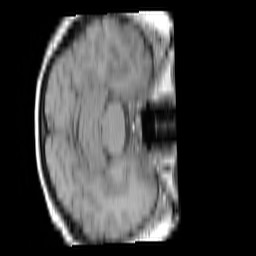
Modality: T1w
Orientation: axial
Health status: ill
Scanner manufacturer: siemens
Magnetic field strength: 3 T
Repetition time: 0.35 s
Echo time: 0.00272 s